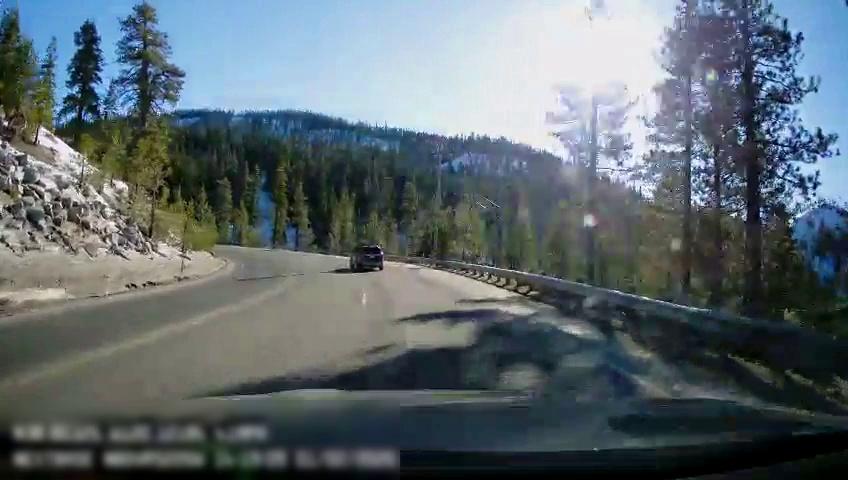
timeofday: Day
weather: Sunny
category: Drivable Space
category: Vehicles | SUV
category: Lanes | Current Lane
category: Lanes | Current Lane